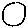
Label: moon